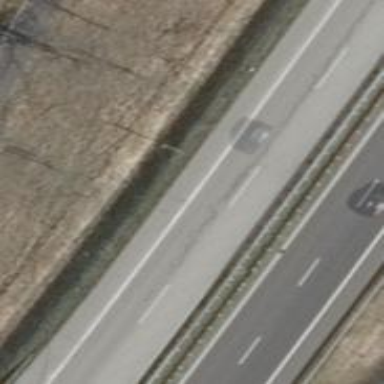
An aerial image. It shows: Trunk highway designated for motor vehicles.